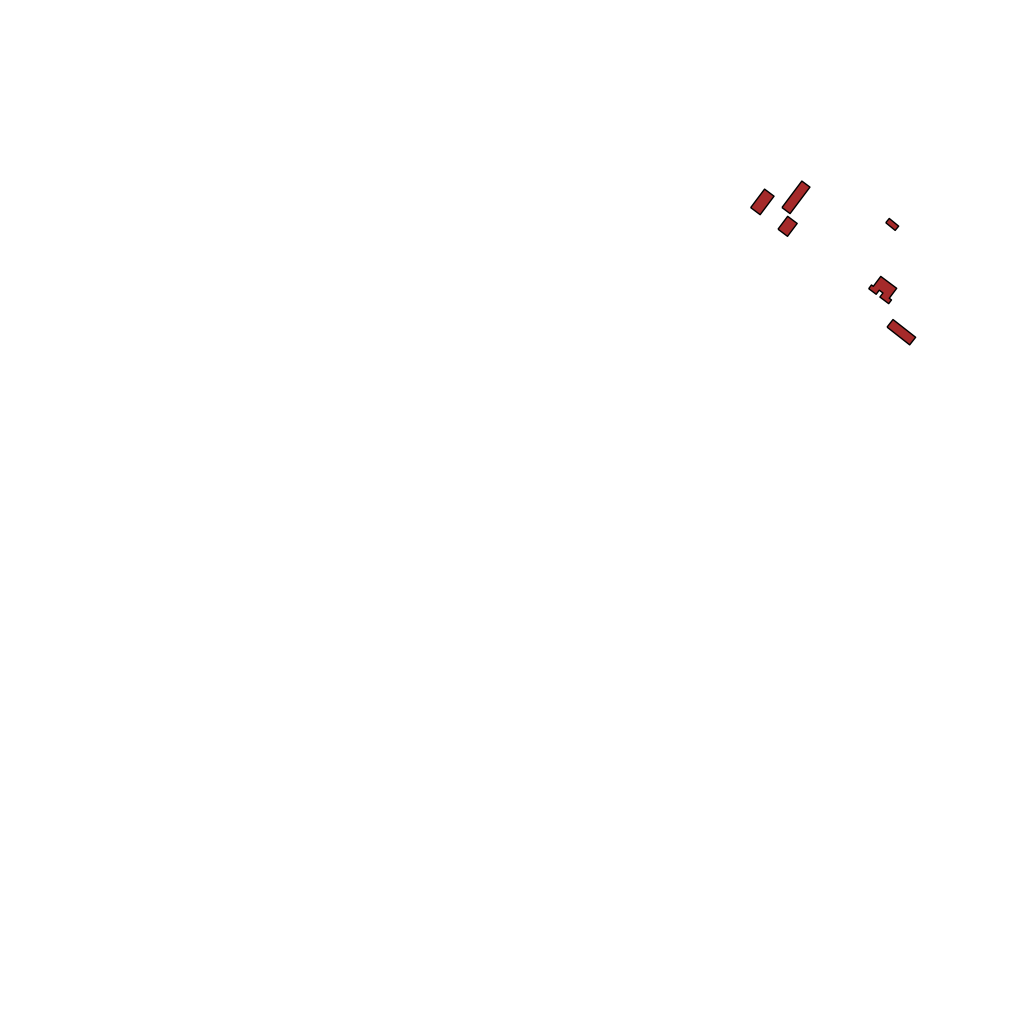
Tags: overhead vector_map, industrial, recreation, individual_rise, density_1, Facility, 1.0 km²